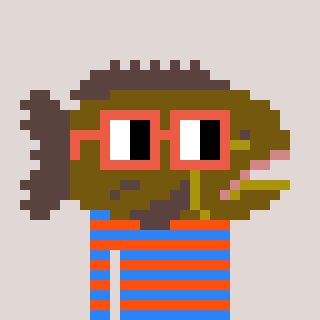
a pixel art character with square orange glasses, a grouper-shaped head and a orange-colored body on a warm background